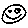
Label: smiley face